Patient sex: M
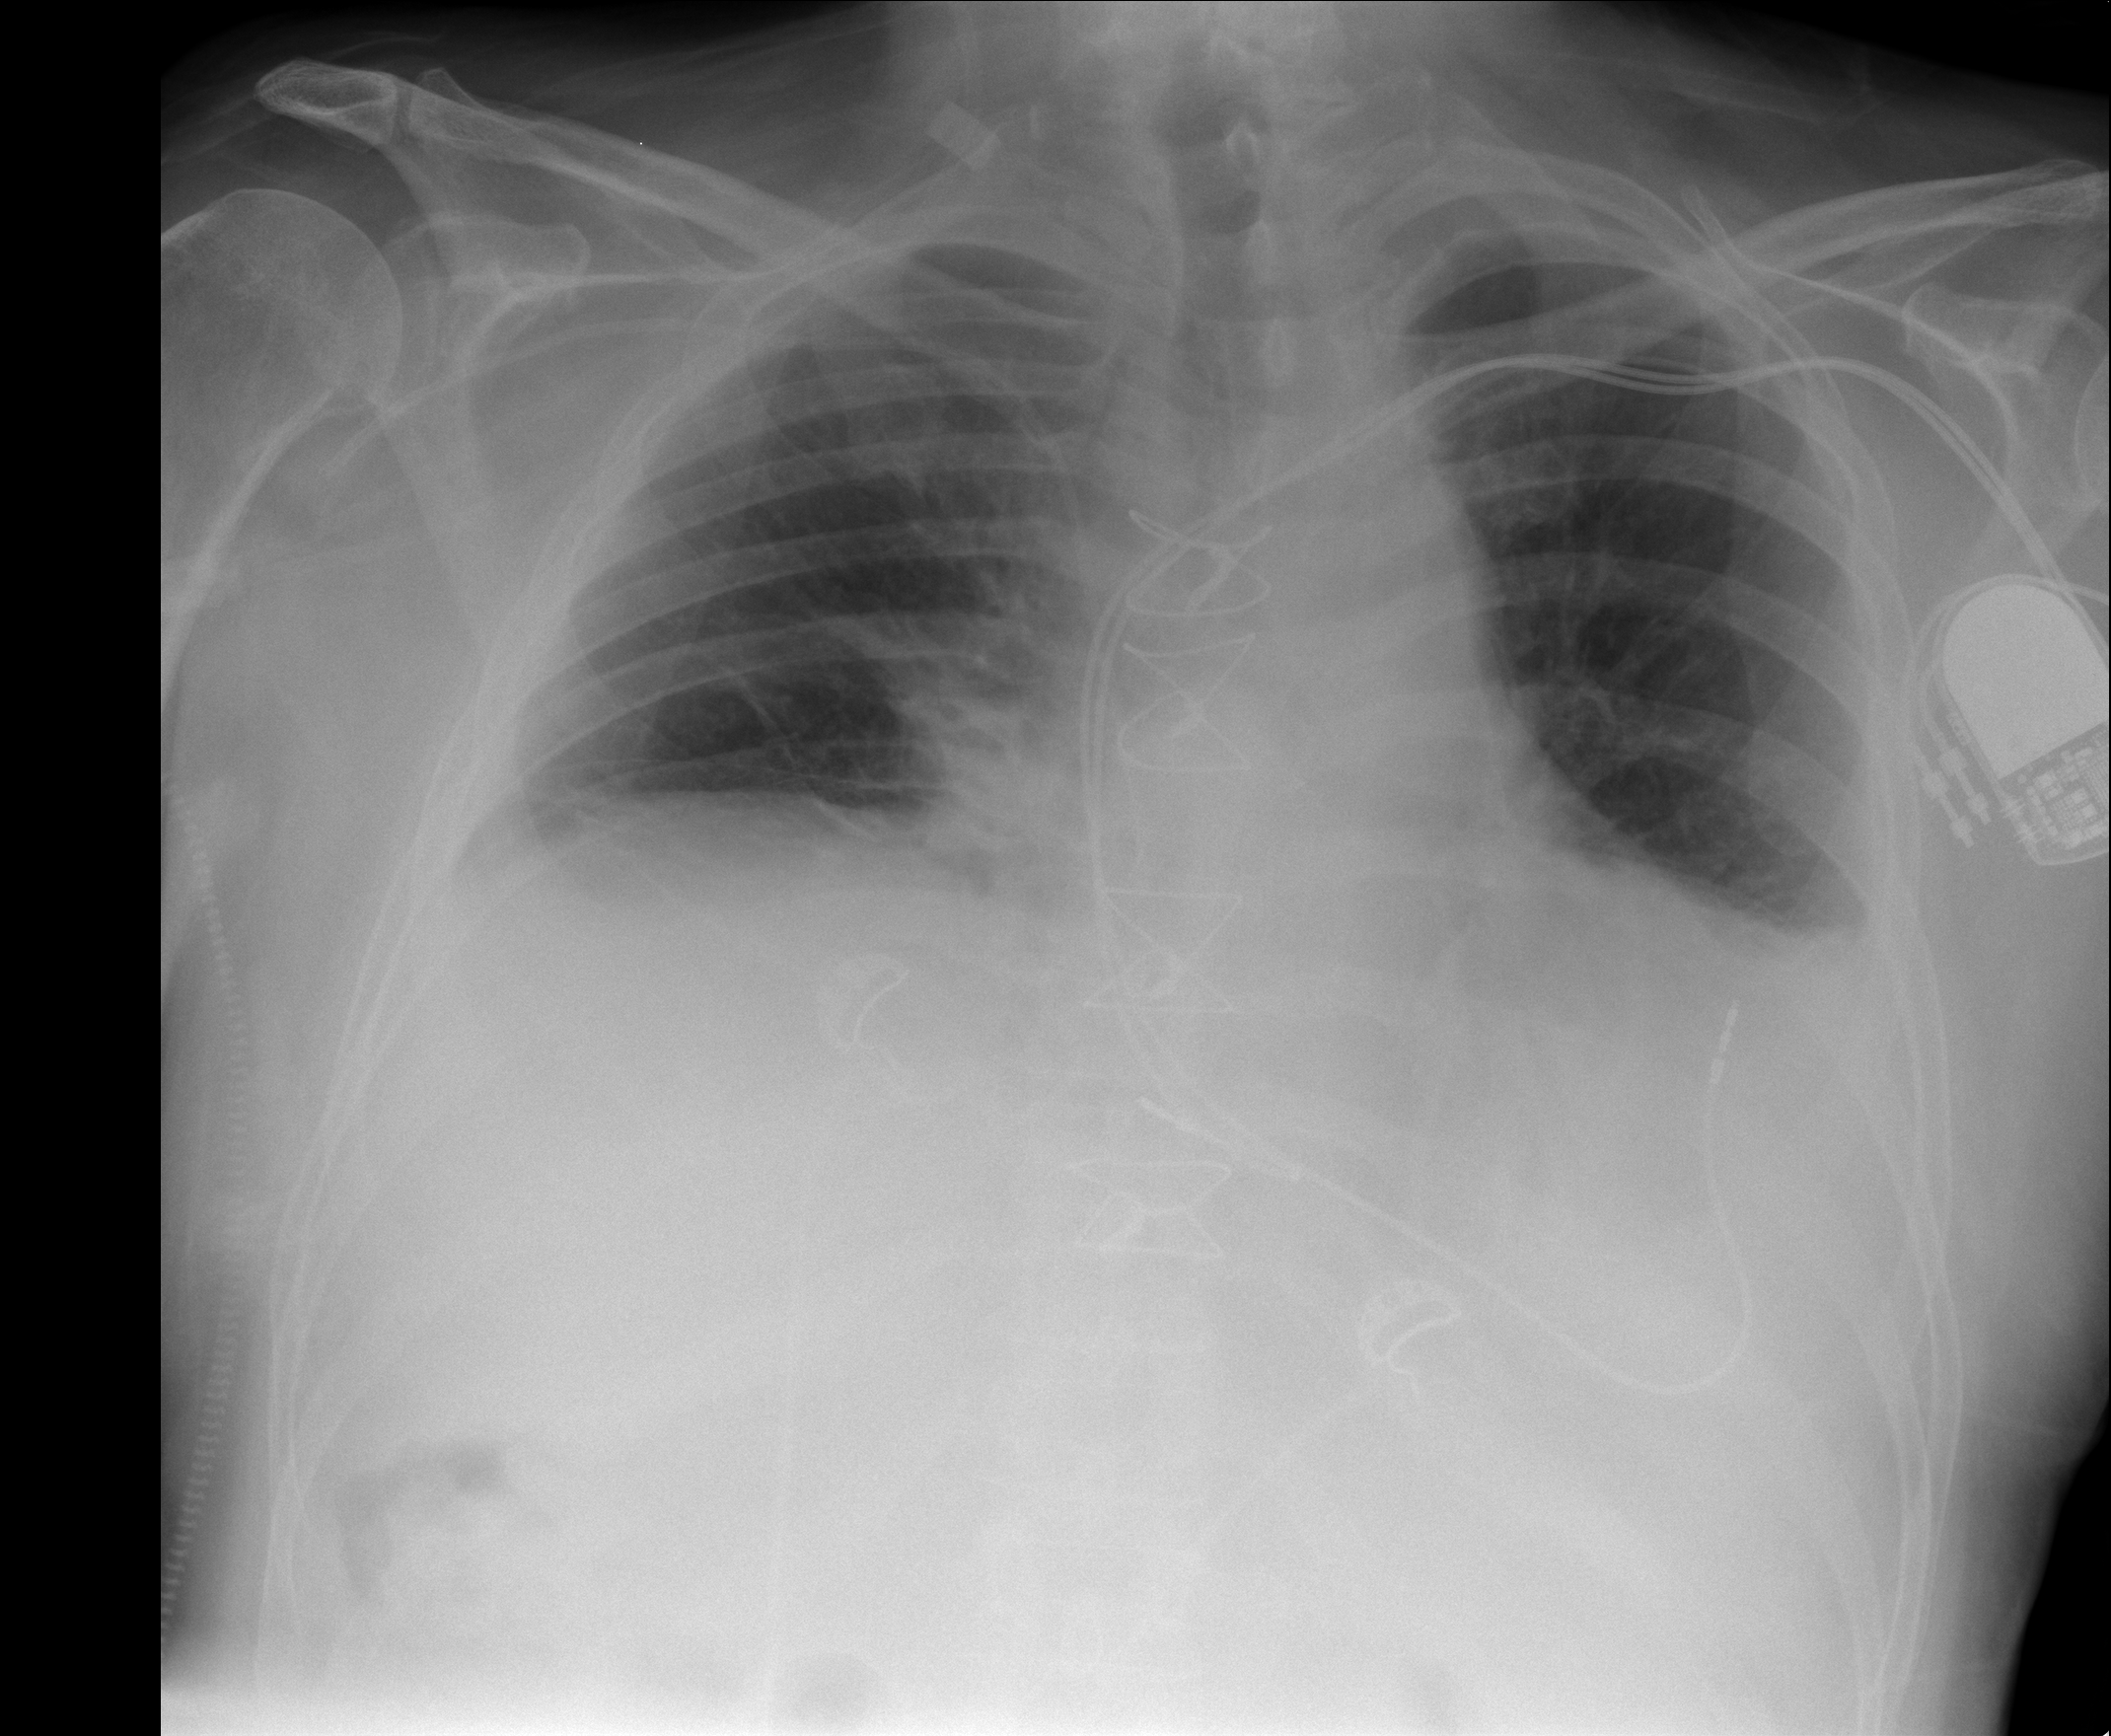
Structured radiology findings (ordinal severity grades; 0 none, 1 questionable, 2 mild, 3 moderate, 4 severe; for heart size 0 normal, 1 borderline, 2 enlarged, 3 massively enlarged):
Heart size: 2
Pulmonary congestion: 0
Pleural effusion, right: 1
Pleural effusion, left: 2
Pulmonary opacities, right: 0
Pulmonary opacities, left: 0
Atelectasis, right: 0
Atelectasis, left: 1